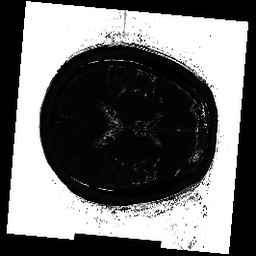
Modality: T2map
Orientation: axial
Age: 58
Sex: female
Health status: ill